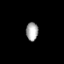
Tissue: prostate
Cell type: T cells
Senescence score: 0.3336
Nuclear area (px): 216
Mean DAPI intensity: 168.06